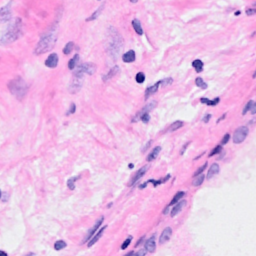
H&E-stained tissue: Breast